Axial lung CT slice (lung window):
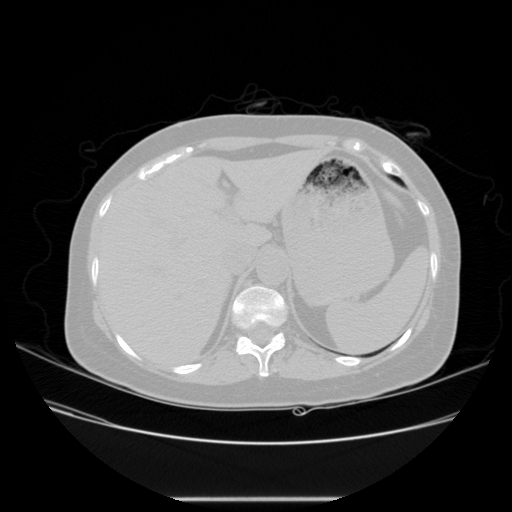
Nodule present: no